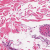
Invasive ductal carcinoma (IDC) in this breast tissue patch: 0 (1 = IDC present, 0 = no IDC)